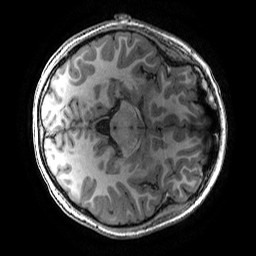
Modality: T1w
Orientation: axial
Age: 13
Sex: male
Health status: ill
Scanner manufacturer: ge
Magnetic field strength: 3 T
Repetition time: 0.007664 s
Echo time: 0.00342 s